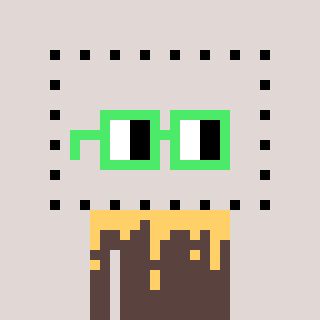
a pixel art character with square light green glasses, a void-shaped head and a darkbrown-colored body on a warm background